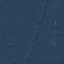
Land use / land cover class: Forest